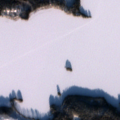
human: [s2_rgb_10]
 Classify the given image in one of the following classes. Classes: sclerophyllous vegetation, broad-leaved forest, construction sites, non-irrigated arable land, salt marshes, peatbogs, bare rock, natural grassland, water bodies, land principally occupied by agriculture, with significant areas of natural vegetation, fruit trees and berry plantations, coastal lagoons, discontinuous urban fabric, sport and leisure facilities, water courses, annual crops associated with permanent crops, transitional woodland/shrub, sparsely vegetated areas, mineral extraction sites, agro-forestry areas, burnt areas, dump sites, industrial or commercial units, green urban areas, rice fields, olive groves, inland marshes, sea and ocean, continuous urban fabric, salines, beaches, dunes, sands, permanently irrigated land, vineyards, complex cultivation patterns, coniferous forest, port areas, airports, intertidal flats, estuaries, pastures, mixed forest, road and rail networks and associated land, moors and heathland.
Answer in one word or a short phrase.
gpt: coniferous forest, mixed forest, water bodies